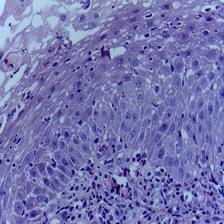
Diagnosis: Normal